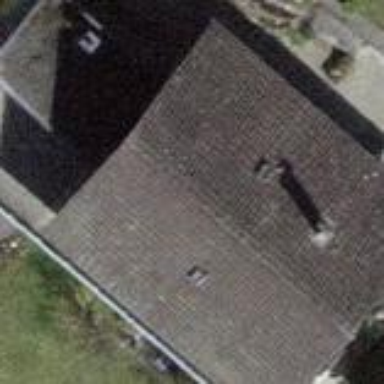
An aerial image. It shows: Building with tile roof.